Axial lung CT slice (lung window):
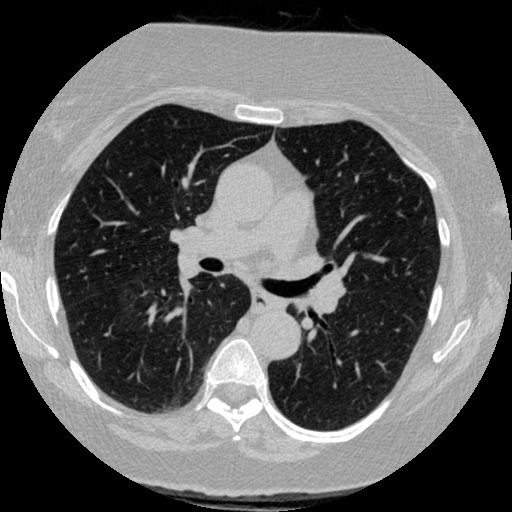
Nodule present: no